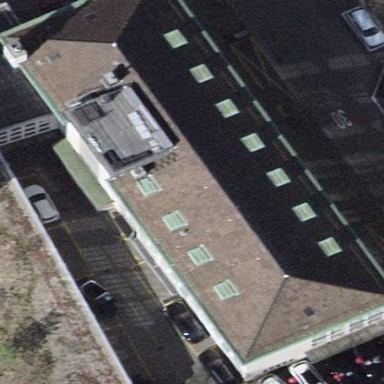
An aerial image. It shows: Commercial building.